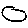
Label: circle